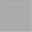
Piece: xx